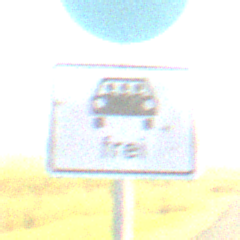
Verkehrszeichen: MehrfachbesetzePersonenkraftwagenFrei
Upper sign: Busssonderstreifen
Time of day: SunriseSunset
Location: Outdoor (RoadRail)
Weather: Clear
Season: NotSpecified
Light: Natural